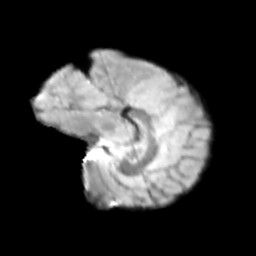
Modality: T2w
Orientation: sagittal
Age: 9
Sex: male
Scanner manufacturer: siemens
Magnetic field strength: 3 T
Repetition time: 3.8 s
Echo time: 0.07 s